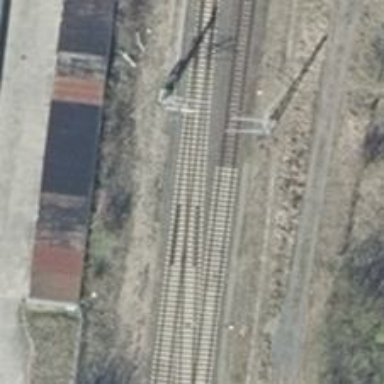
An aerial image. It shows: Railway track with contact lines for electrification.